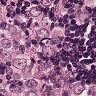
Metastatic tissue present: yes